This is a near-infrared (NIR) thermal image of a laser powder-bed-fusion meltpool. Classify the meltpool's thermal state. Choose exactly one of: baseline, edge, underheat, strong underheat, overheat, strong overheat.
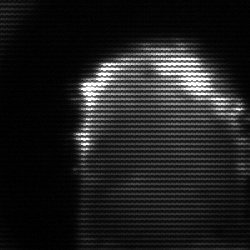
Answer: baseline